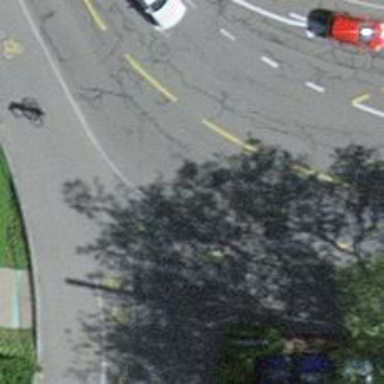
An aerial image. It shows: Residential road with asphalt surface and sidewalk on the left side.